Question: I have created a layout and I'm experiencing a lot of performance issues in my gridview.
I have read that nested layouts can prevent smooth scrolling:
<URL>
Here is my code:
'''
<LinearLayout xmlns:android="http://schemas.android.com/apk/res/android"
xmlns:tools="http://schemas.android.com/tools"
android:layout_width="100dp"
android:layout_height="wrap_content">
<RelativeLayout
xmlns:android="http://schemas.android.com/apk/res/android"
android:id="@+id/relativelayout"
android:layout_width="wrap_content"
android:layout_height="wrap_content" >
<com.bestpick.bestpickapplication.SquareImageView
android:id="@+id/menu_item_image"
android:layout_width="match_parent"
android:layout_height="100dp"
android:background="@color/LightGrey"
android:layout_alignParentTop="true"
android:layout_centerHorizontal="true"
/>
<LinearLayout
android:layout_width="match_parent"
android:layout_height="wrap_content"
android:layout_alignBottom="@+id/menu_item_image"
android:background="#77000000"
android:orientation="vertical">
<TextView
android:id="@+id/menu_item_name"
android:layout_width="fill_parent"
android:layout_height="wrap_content"
android:layout_margin="1dp"
android:textColor="@color/white"
android:gravity="left"
android:text="Title"
android:textSize="12sp"
android:maxLines="2"
android:ellipsize="end"
/>
<LinearLayout
android:layout_width="match_parent"
android:layout_height="wrap_content"
android:orientation="horizontal"
android:gravity="center_vertical">
<RatingBar android:id="@+id/menu_item_avg_rating"
android:layout_width="wrap_content"
android:layout_height="wrap_content"
android:numStars="5"
android:stepSize="0.1"
android:rating="0"
style="?android:attr/ratingBarStyleSmall"
/>
<TextView
android:layout_width="wrap_content"
android:layout_height="wrap_content"
android:textColor="@color/white"
android:text= "("
android:textSize="12sp"/>
<TextView
android:layout_width="wrap_content"
android:layout_height="wrap_content"
android:id="@+id/menu_item_number_ratings"
android:text= "0"
android:textColor="@color/white"
android:textSize="12sp"/>
<TextView
android:layout_width="wrap_content"
android:layout_height="wrap_content"
android:text= ")"
android:textColor="@color/white"
android:textSize="12sp"/>
</LinearLayout>
</LinearLayout>
</RelativeLayout>
</LinearLayout>
'''
How can I achieve the same result without so many levels of layouts?
Edit: Picture of the layout

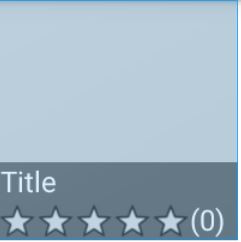
Answer: I left out the superfluous things (e.g. text color, etc) so that you can see how the layout attributes are used to produce the effect you want. This layout uses just 6 views and one level of nesting -- if you really want to minimize the number of views, it's possible to do it with 5 views, but this is the cleaner approach.
'''
<?xml version="1.0" encoding="utf-8"?>
<RelativeLayout xmlns:android="http://schemas.android.com/apk/res/android"
android:layout_width="100dp"
android:layout_height="100dp" >
<com.bestpick.bestpickapplication.SquareImageView
android:id="@+id/menu_item_image"
android:layout_width="match_parent"
android:layout_height="match_parent" />
<View android:background="#77000000"
android:layout_width="match_parent"
android:layout_height="0dp"
android:layout_alignTop="@+id/menu_item_name"
android:layout_alignParentBottom="true"/>
<RatingBar
android:id="@+id/menu_item_avg_rating"
style="?android:attr/ratingBarStyleSmall"
android:layout_width="wrap_content"
android:layout_height="wrap_content"
android:layout_alignParentBottom="true" />
<TextView
android:id="@+id/menu_item_number_ratings"
android:layout_width="wrap_content"
android:layout_height="wrap_content"
android:layout_alignParentBottom="true"
android:layout_toRightOf="@id/menu_item_avg_rating" />
<TextView
android:id="@+id/menu_item_name"
android:layout_width="match_parent"
android:layout_height="wrap_content"
android:layout_above="@id/menu_item_avg_rating" />
</RelativeLayout>
'''
Note that for the TextView next to the RatingBar, the intention is that you use a string resource with '%1$d' and use 'getString(R.string.whatever, some_integer)' to get the appropriate text. See <URL> if you don't know how that works.